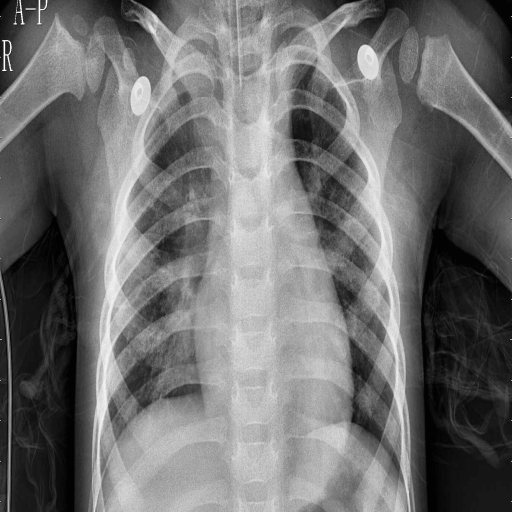
Finding: PNEUMONIA